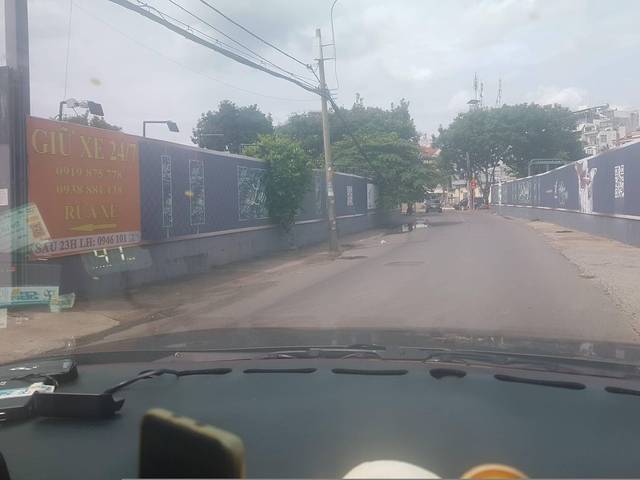
Region: Vietnam
Coordinates: 10.809, 106.732